Question: I have come here after much trouble with something that may be only related to videos, and Is likely a bad understanding of page resources in general. What I am trying to accomplish is the ability to have a single web page in which, by clicking 'forward' and 'back' buttons, one may change the contents of a div to display one of the videos in obvious sequential order. The video is currently in mp4 format in a html5 video element.
I have tried a few methods.
- directly changing the src of the source element (does not seem to do anything)- remove the element, and re-add it with different src. (has problem described below)- remove the element, and use Jquery .load() to place an external html file with the entire video element in it, including a separate html file for each src. (has problem described below)- remove the element, and re-add it with a src pointing to a download of the file from GridFS using the python flask framework. (has problem described below)
Ok, so the main issue I am having is with repeat downloads of the same video from the page. Say if you click 'next video', then 'previous video'. This causes the video to be 'black' (not loaded at all, acts like src is broken). The first time each of the videos are requested, it loads in under a second, the second time varies but is always over 10 seconds. before the content of the video pops up and it becomes playable. Google chrome's dev network tools lists the media as 'pending' while I am waiting, when when it is done waiting finally it turns the above video to red (canceled) and the new source to 'partial content'. During the wait time, it can not seem to pull anything from the server including rollover images.
I have tried this locally with flask and python simple html server, as well as on an 8 core server over gigabit Ethernet. This is not an issue of random network latency, something weird is going on.
One of the things I am trying to figure out is how making a new request to the server works with partial content. I had some idea that the browser cache would store the file so that the second time loading it should be faster, which would be optimal anyway. Does this still happen with html5 videos?
Also of note, the files are fairly small, one minute or so videos of about 20 mb. It seems like the web server is just blocking the second request for some reason and I am wondering if any of you have ever heard of this. I can post code upon request but I think the concept is pretty much straightforward.
I plan to use GridFS with flask for the final implementation of this site.
Due to the below suggestion, I have tried doing away with the source element and having the src attribute attached onto the video itself. This produces the same result. Here is the fairly simple thing I am doing:
'''
$('#addlinks').click(function(){
$('#maininside').remove();
$('#maintext').append('<div id=maininside></div>');
$('#maininside').html('<video width="100%" controls src="/getmedia/dangerisland-01-video-01.m4v">Your browser does not support the video tag.</video>');
});
'''
---
'''
<article id="maintext">
<div id="maininside">
</div>
</article>
'''
---
The first time the button is clicked, there is a very slight delay and I can see high network usage in a monitor as the video is downloaded. Once the button is clicked again, I get no network usage for about 30 seconds in this case, then it downloads at full speed again and comes back up. Here is the dev view of network use right after it comes back up the second time:

Thank you for any insight you might have.
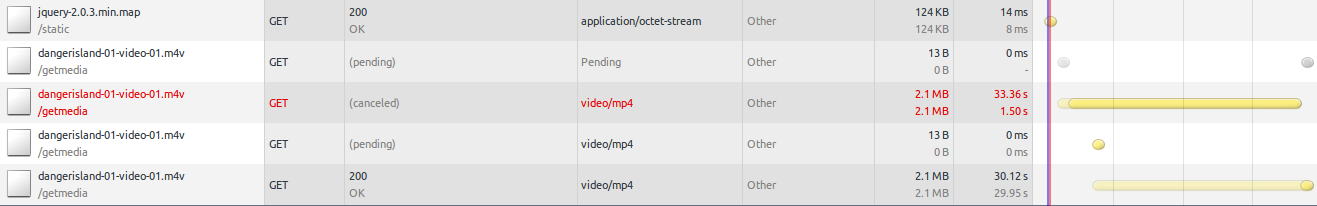
Answer: There are a lot of sub-questions and variables here; not sure how well I can address them all--but I'll give it a try.
- The comment by kalhartt steers you correct in regard to simply
changing the source. But I'll note that in my experience the behavior
you'll see from the various browsers as you go through this process
will be inconsistent. I've done some work on this over the past year,
and at least at the time it was a poor user experience--the user experienced the video as broken while the browser responds to the change in source and new
load. We ended up generating new video elements and switching them out (but even this can be fraught with pitfalls due to differences in which media events each browser is publishing when.)- I'm not positive how you're serving the videos, but the flask
development server is blocking (unless you set
'app.run(threaded=True)', I think.) - It's also possible you're running
into behavior caused by the internal video loading/caching logic in
the browser, and you will even observe significant variation in how each
browser handles these tasks. A good way to test
against this behavior would be to append a unique query string
(perhaps with a timestamp) for each load; the videos should happily
load (if the server isn't blocking.) If server blocking is the issue it may be worth hosting the videos on S3 until you're ready to focus on how they're delivered.- Another possibility is not destroying the original video object if you suspect it's going to be used again (instead you can pause it, remove it from the DOM, and save a reference to it). If re-use is an unlikely case, though, and especially if you expect the users to play many videos on a single page load, it may be best to discard them. A compromise might be retaining a fixed number of previous video objects.